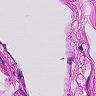
Metastatic tissue present: no